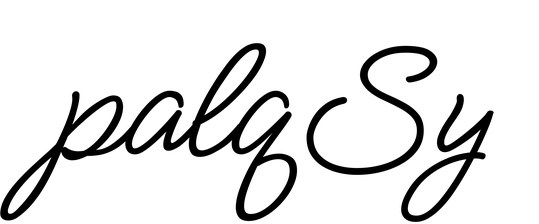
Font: MeowScript-Regular